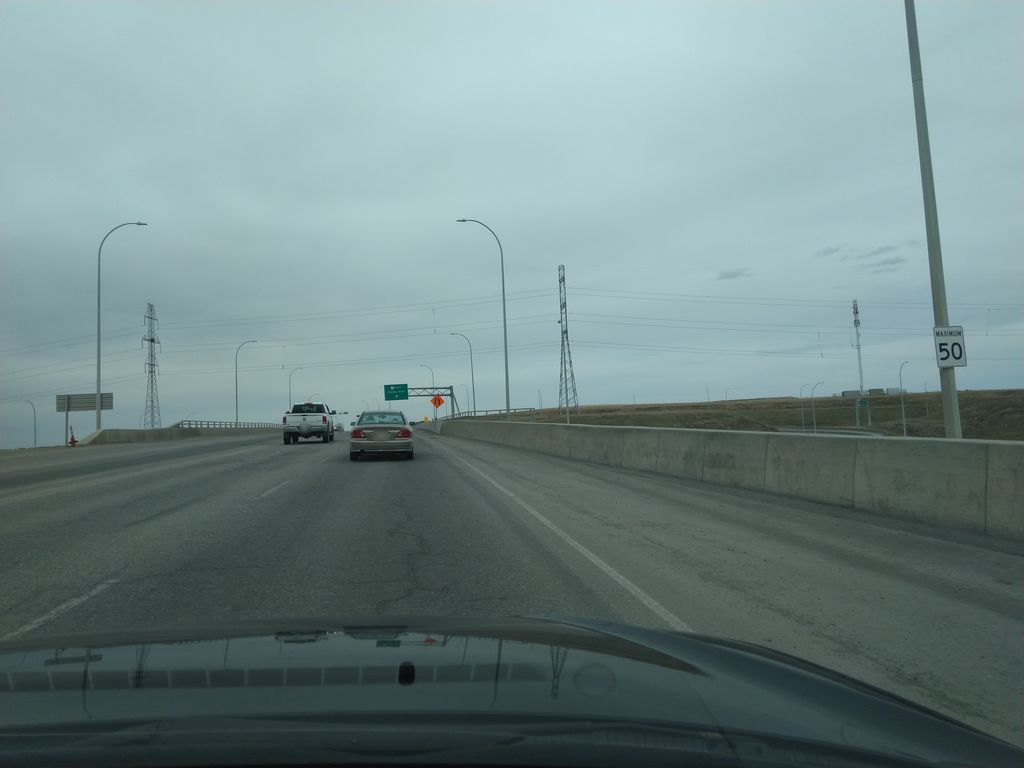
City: calgary